Question: What is the value of the measurement in the image?
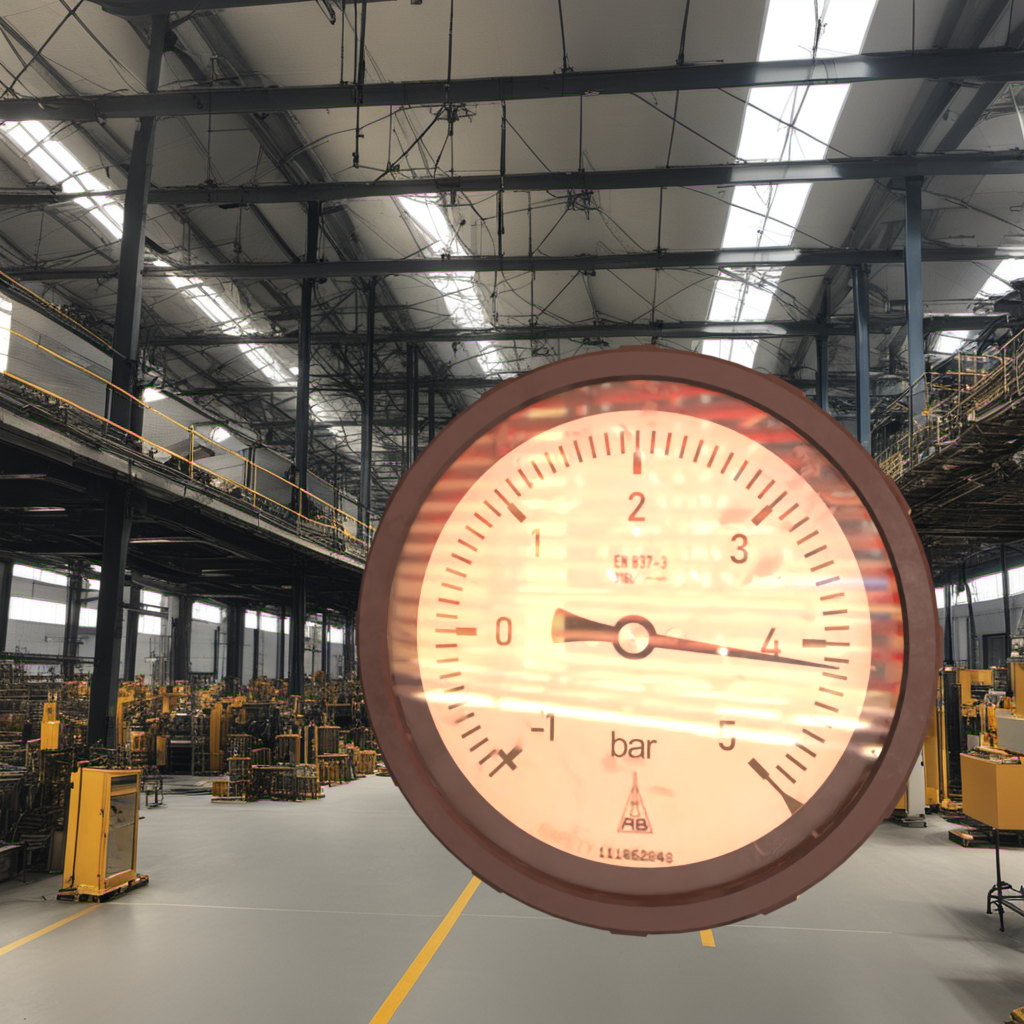
Answer: The result is 4.17
Question: What is the value range of this measurement?
Answer: The range is from -1 to 5
Question: What is the minimum and maximum value range of this measurement?
Answer: The minimum value is -1 and the maximum value is 5